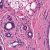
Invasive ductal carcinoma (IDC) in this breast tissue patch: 0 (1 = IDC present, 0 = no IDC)